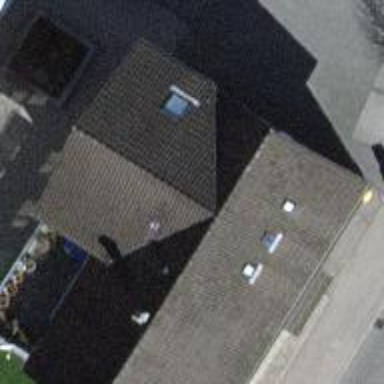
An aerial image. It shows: Gabled house with brown roof tiles. The roof is oriented along the building.